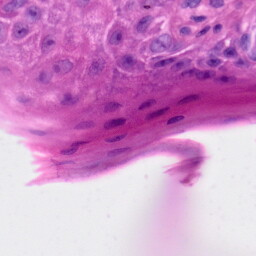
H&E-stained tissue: Skin